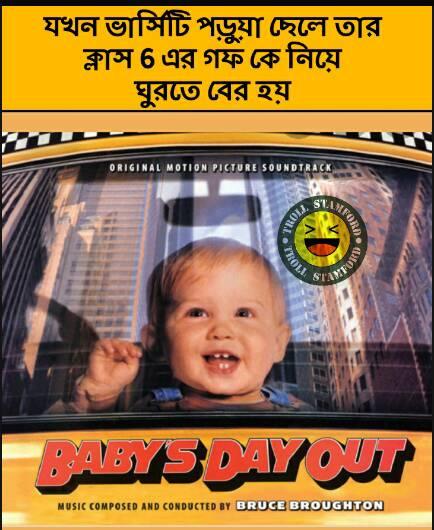
Caption: যখন ভাার্সিটি পড়ুয়া ছেলে তার ক্লাস ৬ এর গফ কে নিয়ে ঘুরতে বের হয়      BABYS DAY OUT
Label: non-hate